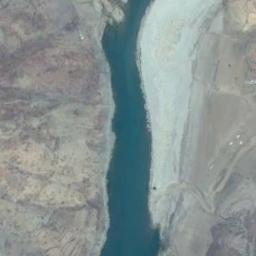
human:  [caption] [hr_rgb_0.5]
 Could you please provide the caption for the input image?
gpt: The ground is uneven beside the river .

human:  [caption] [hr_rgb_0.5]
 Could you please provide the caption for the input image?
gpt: A curvy turquoise river with sandy shores and yellow-brown desert on both sides .

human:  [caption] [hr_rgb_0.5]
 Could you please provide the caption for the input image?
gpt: The dark green river with a wide white floodplain goes through the wasteland .

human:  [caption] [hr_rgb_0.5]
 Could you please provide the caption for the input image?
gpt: The river goes through the bare land .

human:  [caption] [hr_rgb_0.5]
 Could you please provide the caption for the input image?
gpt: There are brown bare land around the river .